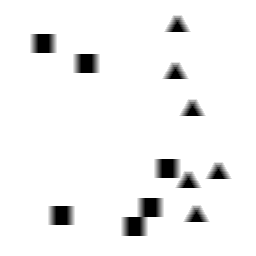
Squares: 6
Triangles: 6
Stars: 0
Total shapes: 12